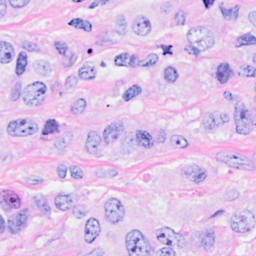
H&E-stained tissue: Breast